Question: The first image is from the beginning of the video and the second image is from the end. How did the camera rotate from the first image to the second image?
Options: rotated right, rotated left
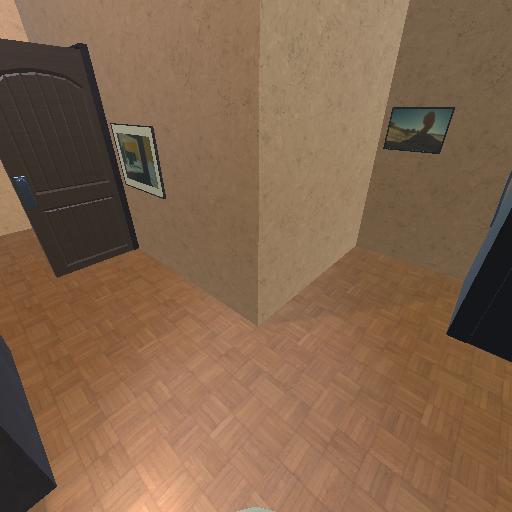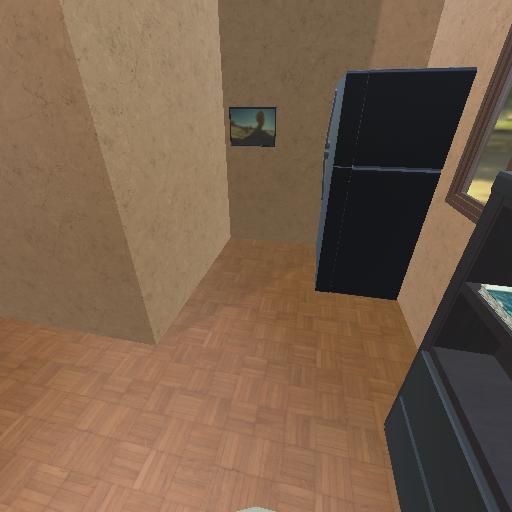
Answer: rotated right